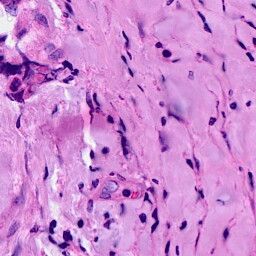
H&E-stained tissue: Breast